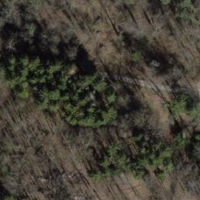
EUNIS habitat code: 41
Species observed at this site:
Veronica montana